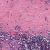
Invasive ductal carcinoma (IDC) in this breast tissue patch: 0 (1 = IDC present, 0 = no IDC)